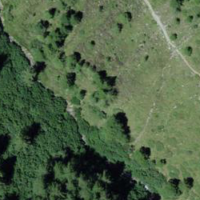
EUNIS habitat code: 31
Species observed at this site:
Parnassia palustris
Saxifraga aizoides